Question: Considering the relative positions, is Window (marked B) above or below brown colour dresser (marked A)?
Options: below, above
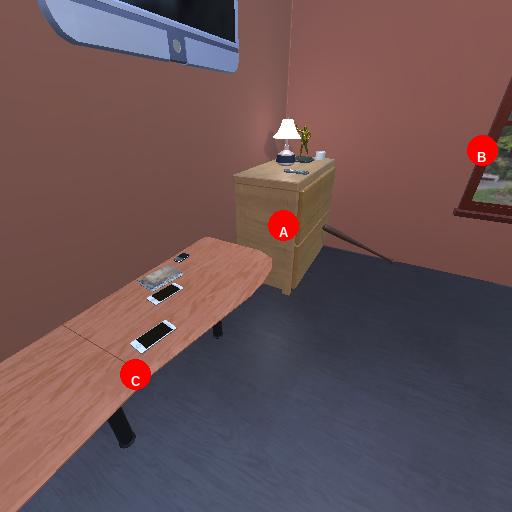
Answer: below